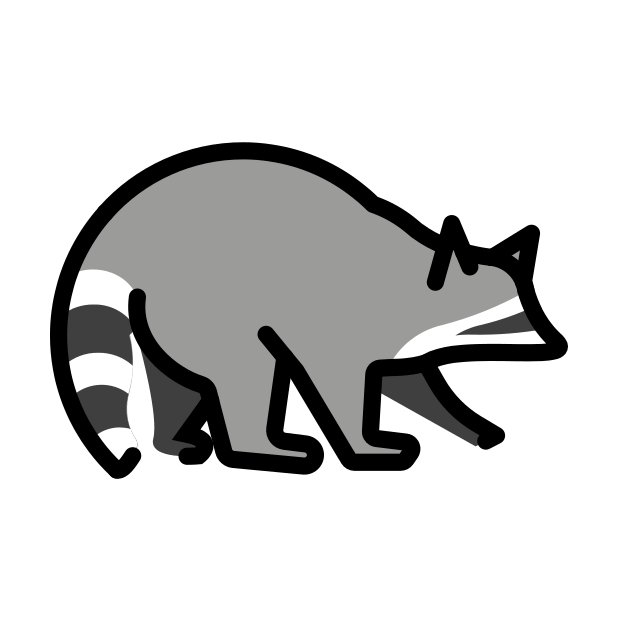
Emoji: 🦝
Name: raccoon
Unicode: 0x1f99d